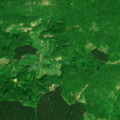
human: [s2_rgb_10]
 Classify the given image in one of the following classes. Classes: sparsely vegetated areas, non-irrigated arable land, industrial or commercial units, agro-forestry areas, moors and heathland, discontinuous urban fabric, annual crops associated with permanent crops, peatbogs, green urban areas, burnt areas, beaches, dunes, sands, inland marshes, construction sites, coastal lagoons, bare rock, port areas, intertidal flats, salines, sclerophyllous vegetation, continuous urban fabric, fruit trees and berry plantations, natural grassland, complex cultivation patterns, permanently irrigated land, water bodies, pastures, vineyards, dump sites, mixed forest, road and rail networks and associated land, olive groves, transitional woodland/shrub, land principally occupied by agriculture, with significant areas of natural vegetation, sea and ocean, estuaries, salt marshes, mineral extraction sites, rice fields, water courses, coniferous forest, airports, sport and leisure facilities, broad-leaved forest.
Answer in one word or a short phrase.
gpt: land principally occupied by agriculture, with significant areas of natural vegetation, broad-leaved forest, coniferous forest, transitional woodland/shrub